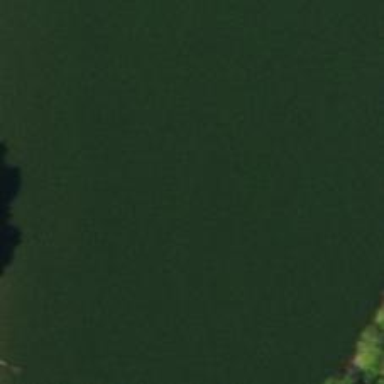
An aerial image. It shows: Reservoir area.